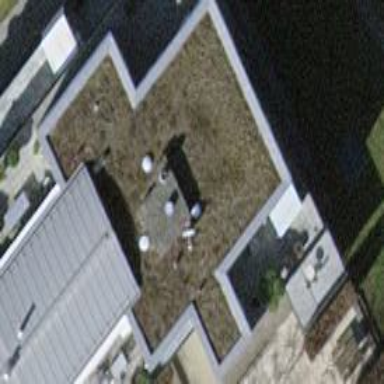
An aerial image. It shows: Building with flat roof.